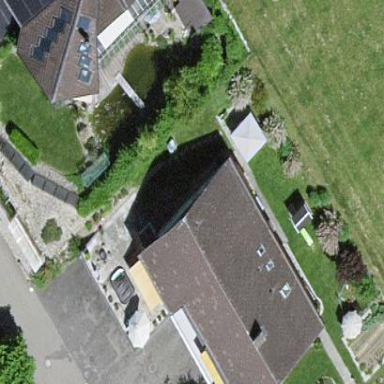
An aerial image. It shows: Residential building.